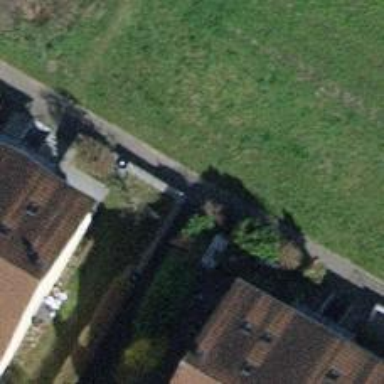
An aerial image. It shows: Footway.